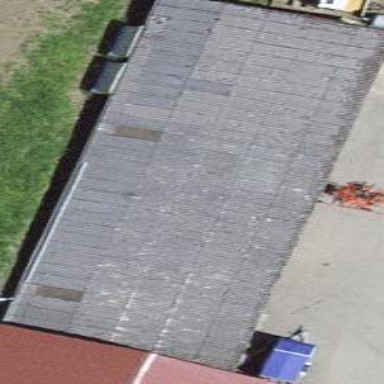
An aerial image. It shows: Garage building.